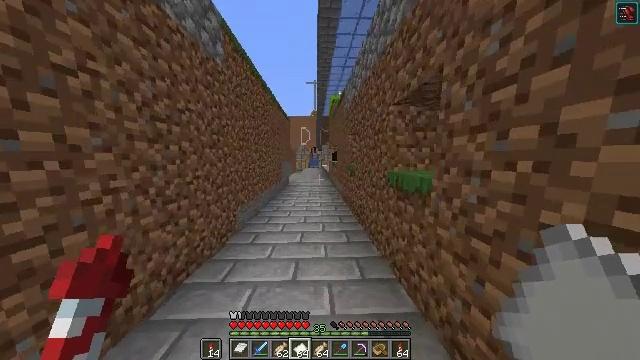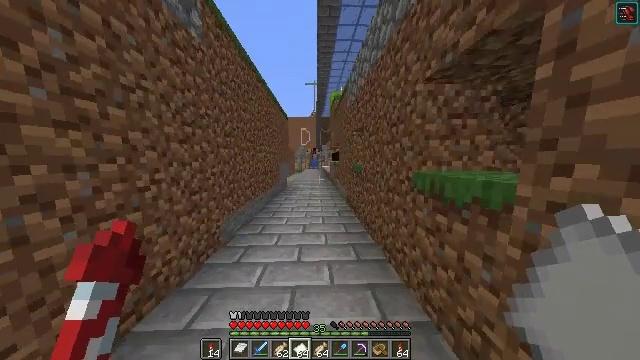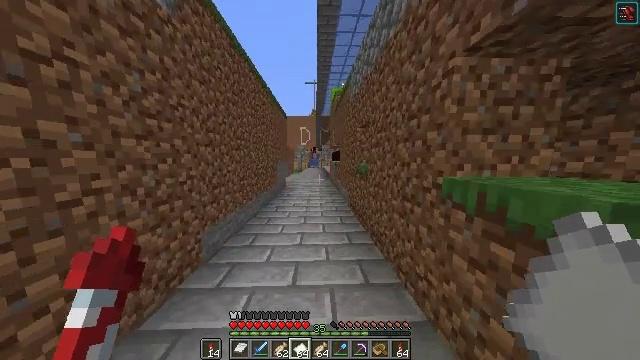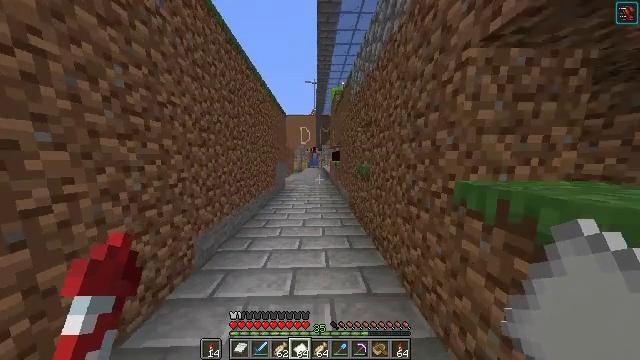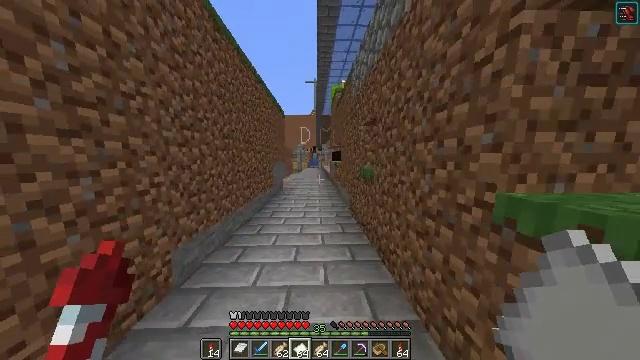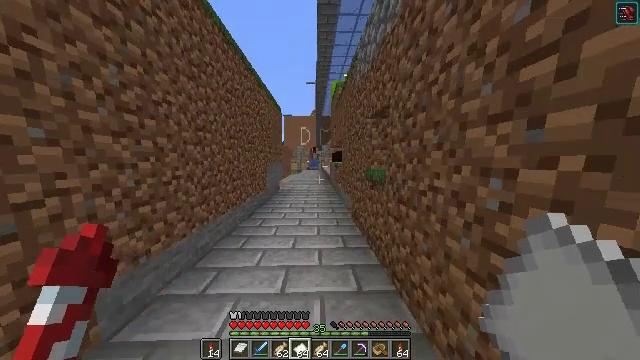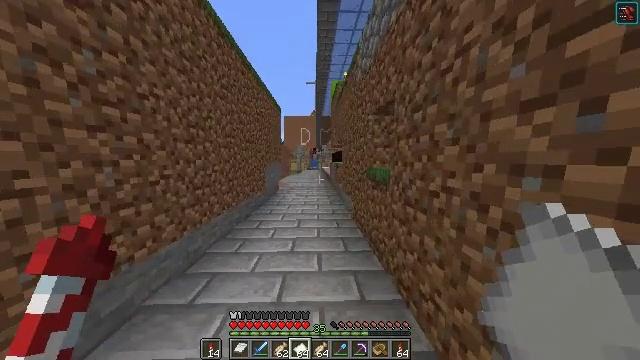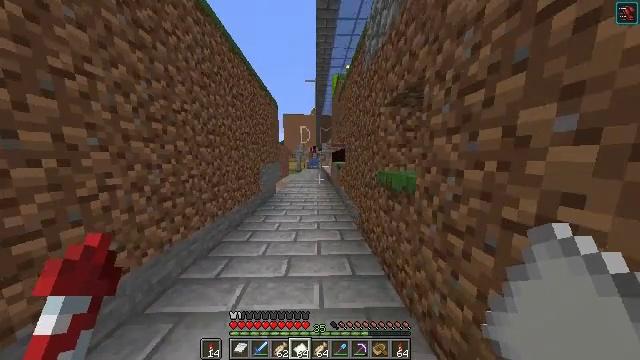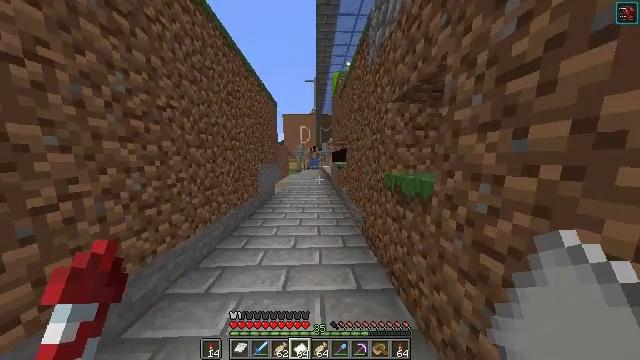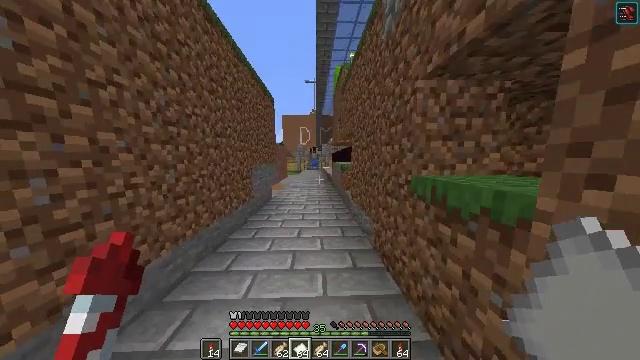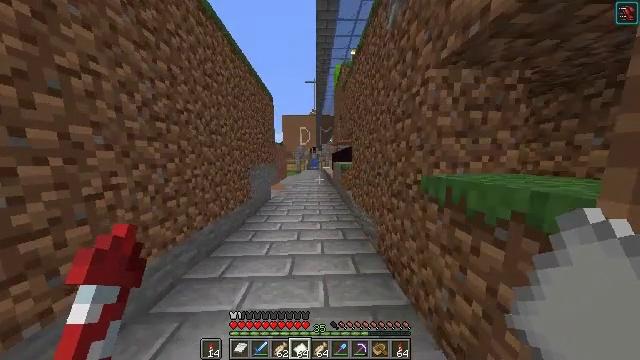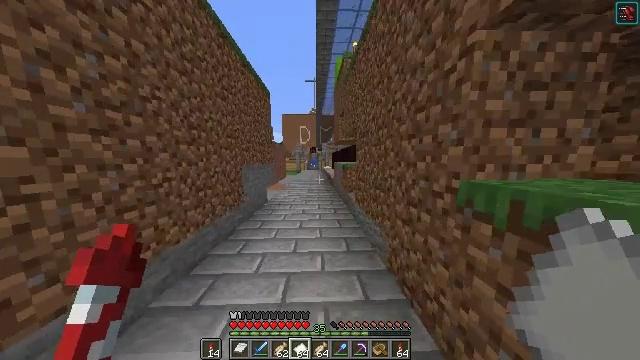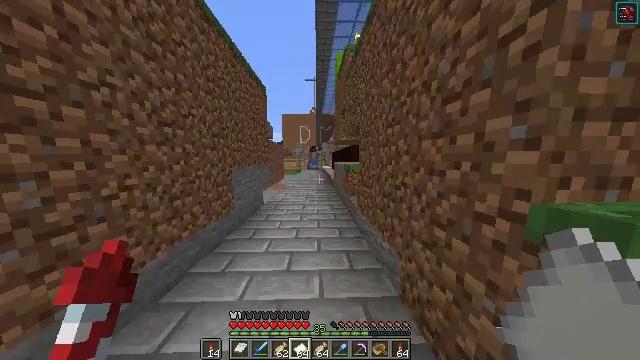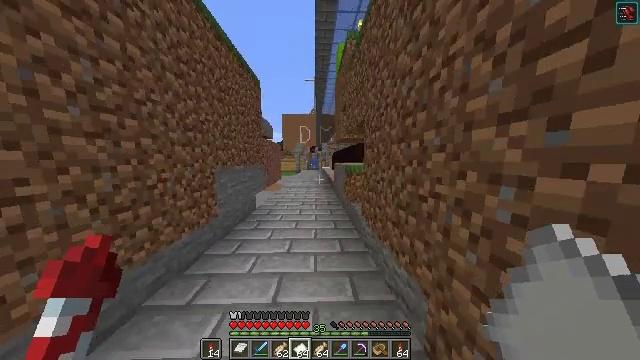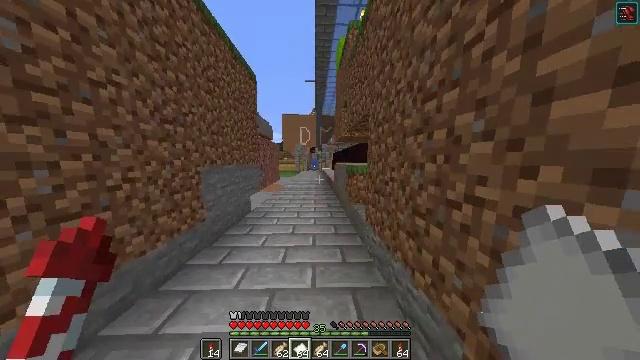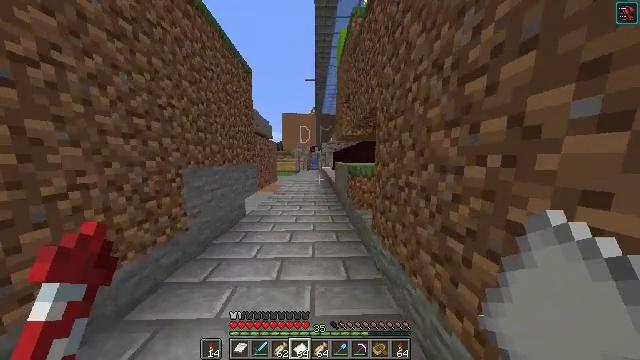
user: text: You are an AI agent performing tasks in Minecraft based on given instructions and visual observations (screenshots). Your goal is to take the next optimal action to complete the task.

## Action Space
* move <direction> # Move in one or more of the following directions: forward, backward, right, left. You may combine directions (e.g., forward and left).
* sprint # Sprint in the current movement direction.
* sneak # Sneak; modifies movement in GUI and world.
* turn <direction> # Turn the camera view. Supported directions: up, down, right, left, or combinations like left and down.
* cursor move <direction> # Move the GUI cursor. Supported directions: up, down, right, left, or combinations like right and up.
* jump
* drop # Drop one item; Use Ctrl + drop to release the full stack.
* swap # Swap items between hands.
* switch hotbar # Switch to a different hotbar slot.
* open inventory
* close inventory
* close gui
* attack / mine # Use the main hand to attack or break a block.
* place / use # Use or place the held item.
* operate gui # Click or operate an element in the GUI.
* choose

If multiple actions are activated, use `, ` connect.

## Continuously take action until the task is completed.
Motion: motion action
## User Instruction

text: Combine paper and a compass on a crafting table to craft a map.
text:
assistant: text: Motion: move forward
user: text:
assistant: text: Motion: move forward
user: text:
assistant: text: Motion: move forward
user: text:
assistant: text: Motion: move forward
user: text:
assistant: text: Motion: move forward
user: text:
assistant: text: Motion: move forward
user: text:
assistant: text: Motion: move forward
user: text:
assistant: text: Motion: move forward
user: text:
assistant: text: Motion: move forward
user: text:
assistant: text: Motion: move forward
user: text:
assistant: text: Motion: move forward
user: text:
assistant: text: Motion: move forward
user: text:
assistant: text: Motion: move forward
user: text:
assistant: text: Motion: move forward
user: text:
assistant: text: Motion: move forward
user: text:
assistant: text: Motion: move forward
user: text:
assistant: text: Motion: move forward
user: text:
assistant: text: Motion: move forward
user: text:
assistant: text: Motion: move forward
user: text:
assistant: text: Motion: move forward
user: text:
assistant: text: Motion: move forward
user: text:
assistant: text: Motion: move forward
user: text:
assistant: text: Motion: move forward
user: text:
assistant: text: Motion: move forward
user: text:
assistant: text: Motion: move forward
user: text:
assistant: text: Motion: move forward
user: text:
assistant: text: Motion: move forward, jump
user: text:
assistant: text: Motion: move forward, jump
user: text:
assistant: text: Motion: move forward, jump
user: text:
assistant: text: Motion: move forward, jump